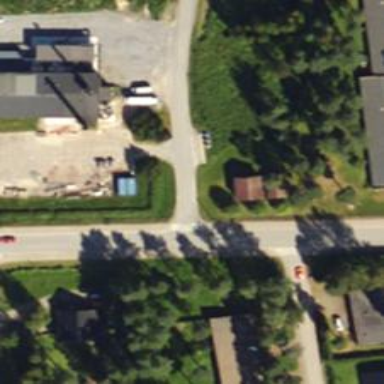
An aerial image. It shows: Road with "give way" sign.